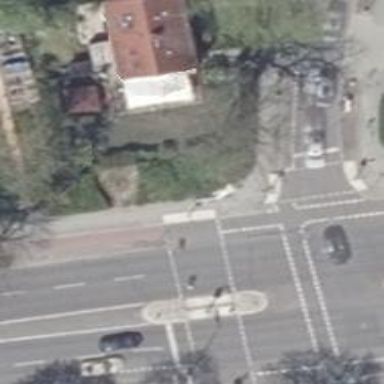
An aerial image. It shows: Sidewalk along the footway.